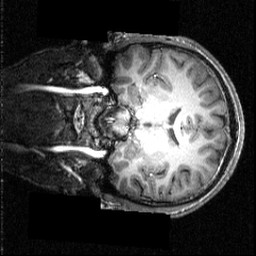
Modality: T1w
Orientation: coronal
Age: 19
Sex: male
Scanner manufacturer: siemens
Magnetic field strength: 3.951 T
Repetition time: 1.5 s
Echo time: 0.00335 s